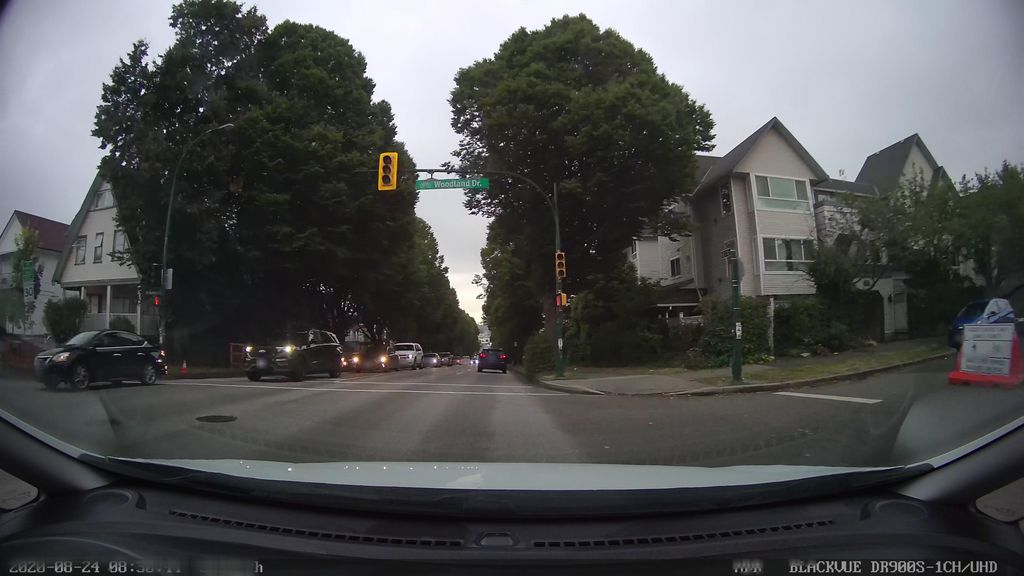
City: vancouver